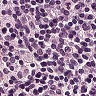
Metastatic tissue present: no